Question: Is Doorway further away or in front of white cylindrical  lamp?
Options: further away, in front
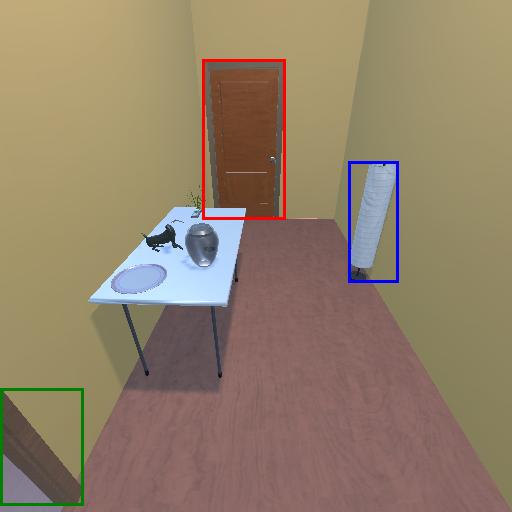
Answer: further away